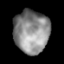
Tissue: lung
Cell type: Endothelial cells
Senescence score: 0.2263
Nuclear area (px): 1483
Mean DAPI intensity: 139.013